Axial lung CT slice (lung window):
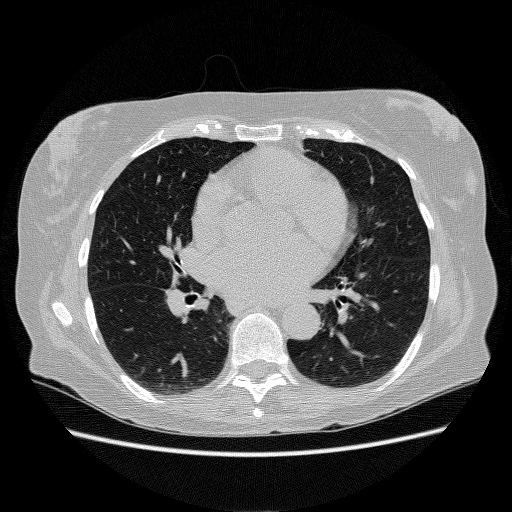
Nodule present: no